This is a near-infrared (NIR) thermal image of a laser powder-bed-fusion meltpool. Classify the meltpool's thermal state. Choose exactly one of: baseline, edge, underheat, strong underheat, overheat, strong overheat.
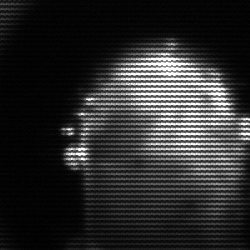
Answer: baseline